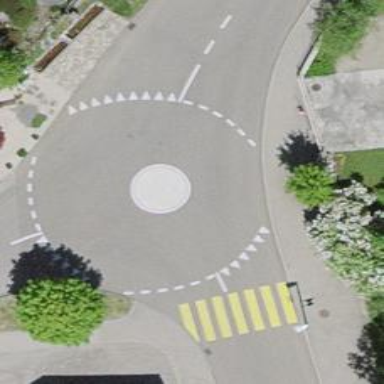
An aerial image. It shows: Mini roundabout on the road.